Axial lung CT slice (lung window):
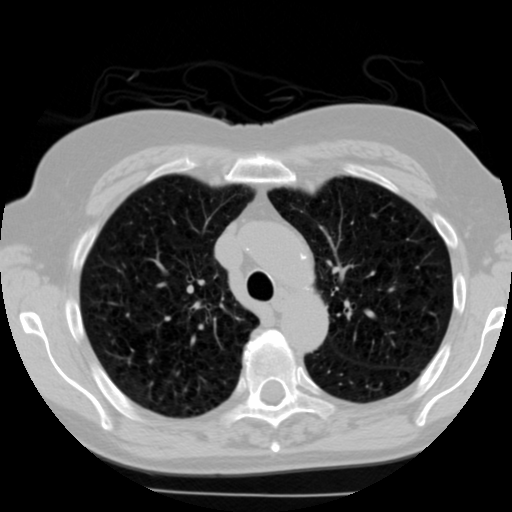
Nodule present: no